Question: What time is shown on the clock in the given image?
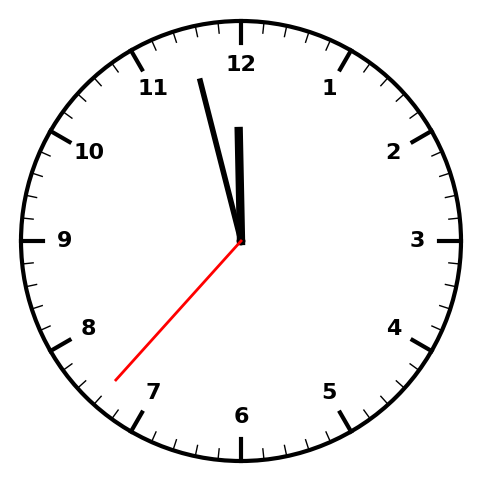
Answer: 11:57:37